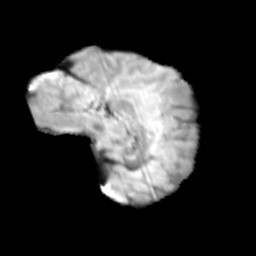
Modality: T2w
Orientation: sagittal
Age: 12
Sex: female
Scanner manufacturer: siemens
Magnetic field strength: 3 T
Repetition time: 3.8 s
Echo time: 0.07 s